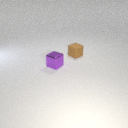
small brown rubber cube to the right of small purple metal cube